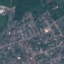
Land use / land cover: Residential